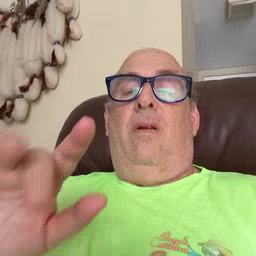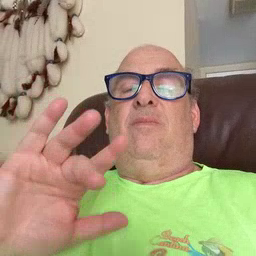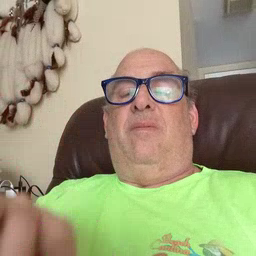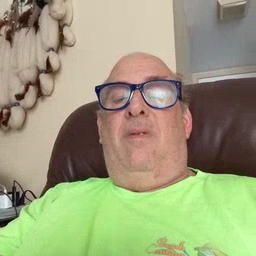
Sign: yucky